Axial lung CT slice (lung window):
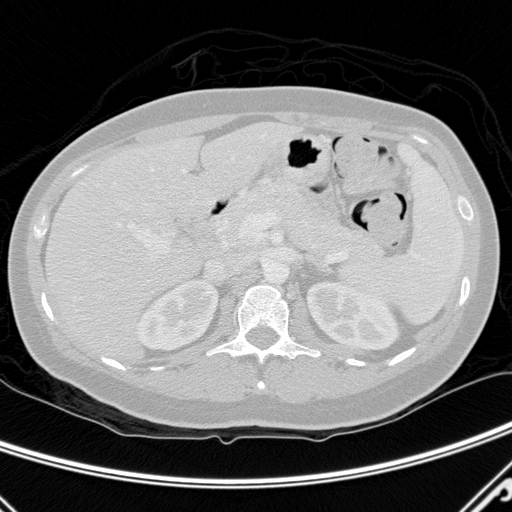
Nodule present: no